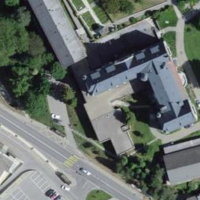
EUNIS habitat code: 54
Species observed at this site:
Accipiter nisus
Corvus corone
Cyanistes caeruleus
Anthus spinoletta
Streptopelia decaocto
Passer domesticus
Falco peregrinus
Apus pallidus
Fringilla coelebs
Ptyonoprogne rupestris
Carduelis carduelis
Columba palumbus
Turdus merula
Parus major
Hirundo rustica
Pica pica
Phoenicurus ochruros
Motacilla alba
Columba livia
Corvus corax